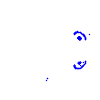
Particle: kaon